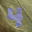
Label: 4